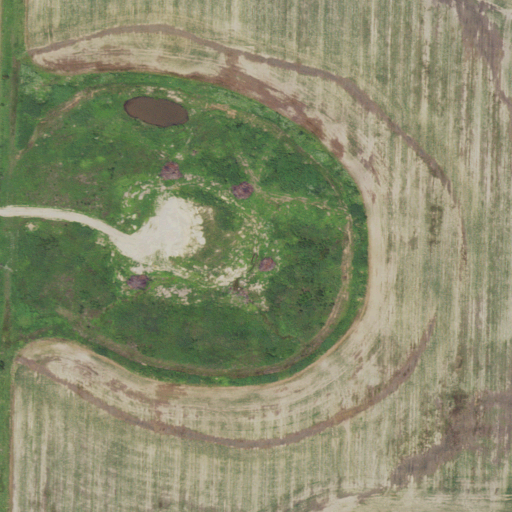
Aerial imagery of mountain in Missouri named Haake Mound containing cultivated crops, pasture, and open development